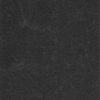
Label: dusty